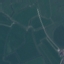
Land use / land cover class: Pasture